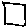
Label: square